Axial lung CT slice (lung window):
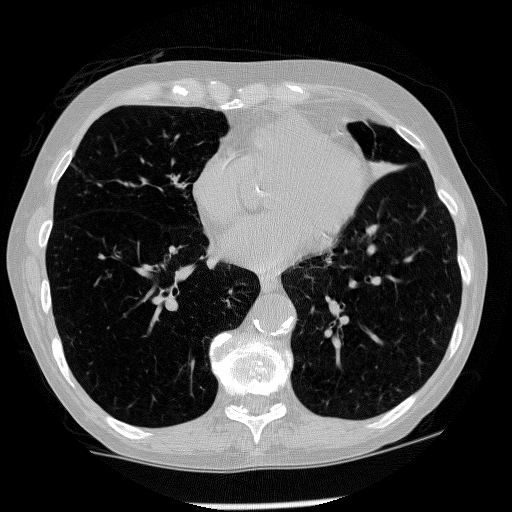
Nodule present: no